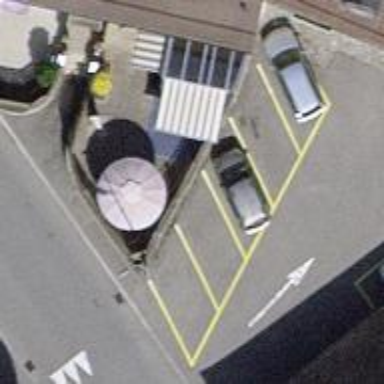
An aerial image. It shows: Parking lane designated for parking.